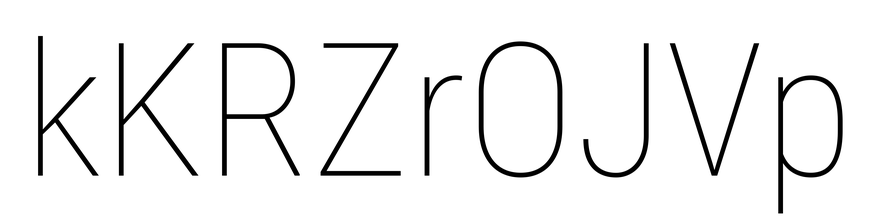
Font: Roboto_Condensed_Thin